【题型】填空题　【知识点】函数　【难度】easy
已知角$A$是$\triangle ABC$的一个内角，若$\tan A\geq -\sqrt{3}$，则角$A$的取值范围是
【解答】
\noindent \textbf{【答案】}$\left(0,\dfrac{\pi}{2}\right)\cup\left[\dfrac{2\pi}{3},\pi\right)$\\
\noindent \textbf{【分析】}根据角的大小范围与角的正切值取值范围对应关系，结合正切函数$y=\tan x$图象即可求解.\\
\noindent \textbf{【详解】}因为角$A$是$\triangle ABC$的一个内角，\\
\noindent 所以$A\in(0,\pi)$，又$\tan A\geq -\sqrt{3}$，\\
\noindent 所以由正切函数$y=\tan x$图象可得$A\in\left(0,\dfrac{\pi}{2}\right)\cup\left[\dfrac{2\pi}{3},\pi\right)$.\\

\noindent 故答案为：$\left(0,\dfrac{\pi}{2}\right)\cup\left[\dfrac{2\pi}{3},\pi\right)$.
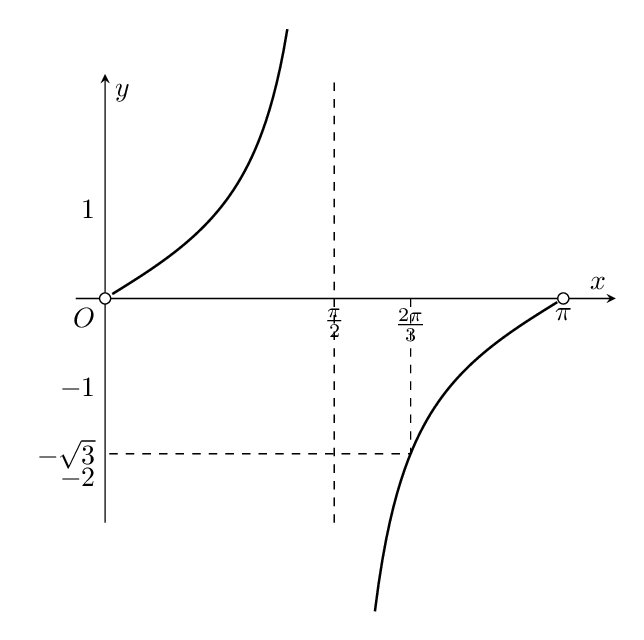